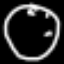
Label: clock